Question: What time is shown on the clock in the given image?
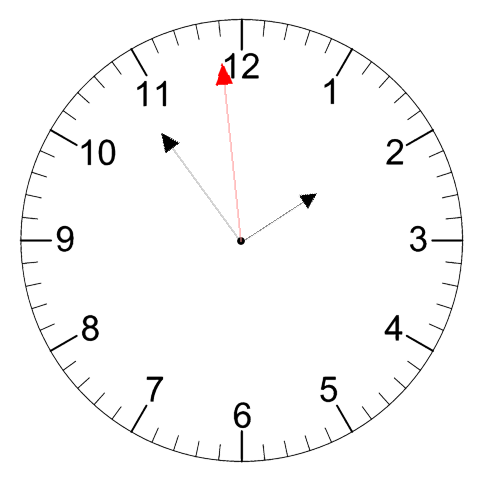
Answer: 01:53:59